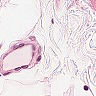
Metastatic tissue present: no